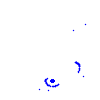
Particle: proton